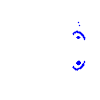
Particle: electron